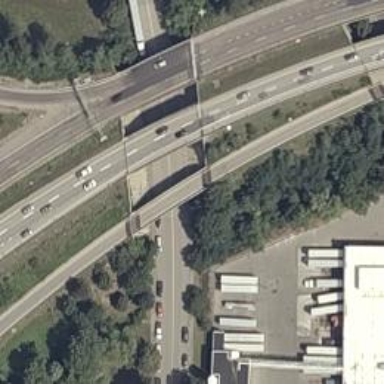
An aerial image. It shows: Bridge with asphalt surface. It is part of motorway link.